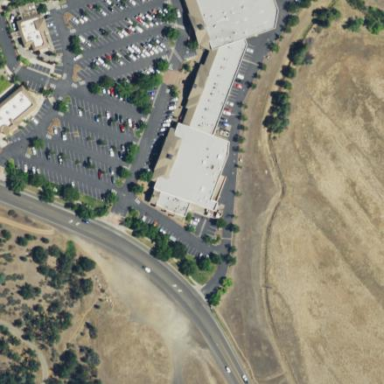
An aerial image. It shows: Retail area.